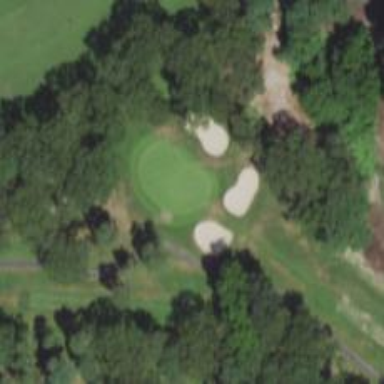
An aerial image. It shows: Golf hole.